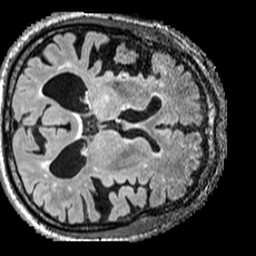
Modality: FLAIR
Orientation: axial
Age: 69
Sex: male
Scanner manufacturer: siemens
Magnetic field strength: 3 T
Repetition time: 5 s
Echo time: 0.387 s